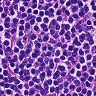
Metastatic tissue present: no